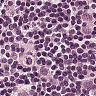
Metastatic tissue present: yes